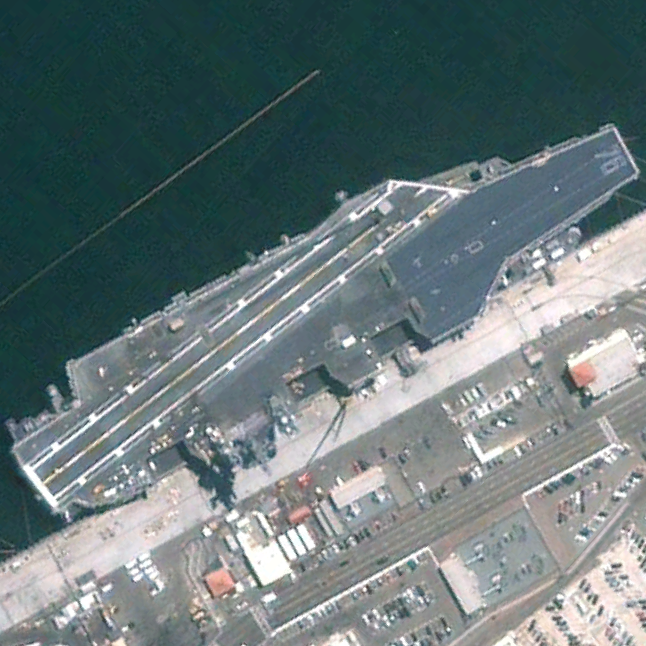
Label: Nimitz-class_aircraft_carrier